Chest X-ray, AP view. Patient: 26 years old, sex M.
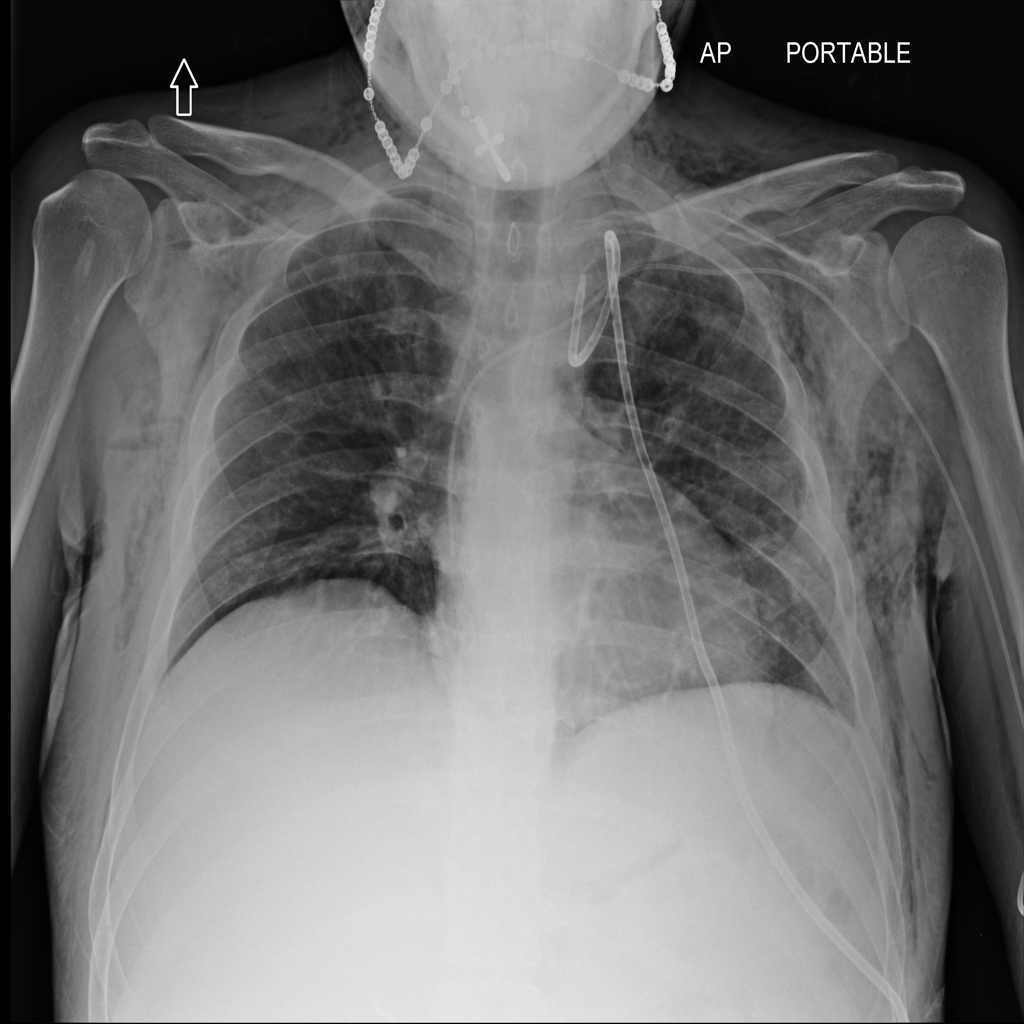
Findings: Emphysema